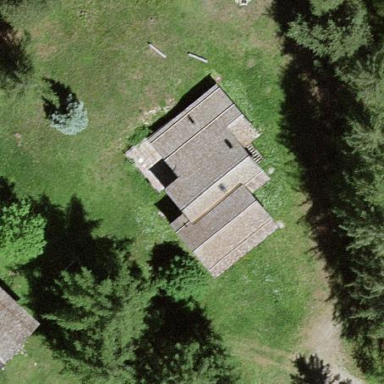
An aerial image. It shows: Simple house.